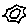
Label: sun